Question: Currently I have an small application for drawing shapes.
Here is an example including my problem: <URL>
I get the error: 'Uncaught TypeError: Object [object Object] has no method 'getBBox''
Below stripped code where the error comes from
When the user clicks on a shape, I catch the event.target
'''
var onMouseDown = function(event) {
setBBoxes($(event.target)); // Seems OK
};
'''
I want the BBoxes back again but my shape has lost the BBox..
'''
var setBBoxes = function(shape) {
shape.getBBox(); // Unable.. getBBox is part of Raphael shapes, but mine is not the real reference?
};
'''
And a stripped example: <URL>
# Edit
Ok so my problem was mixing up jQuery and Raphaeljs, because I am unable to use the mouse events of Raphael.
It seem that none of the examples online using mouse events or touch events work.
I have read these issue reports
- <URL>
Also Windows thinks I have touch input available for 255 touch points.
But I don't have a touchscreen anymore (had one but changed screen and deleted drivers).

So for me, even <URL> doesn't work on my computer...
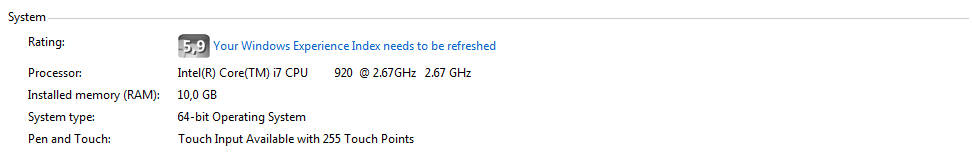
Answer: I've finally found the fix for my bug...
It seem that Raphael thought that I had a touch screen.
The "Tablet PC Components" Windows feature was turned on. After disabling this feature, I was able to use the mouse and touch events again!